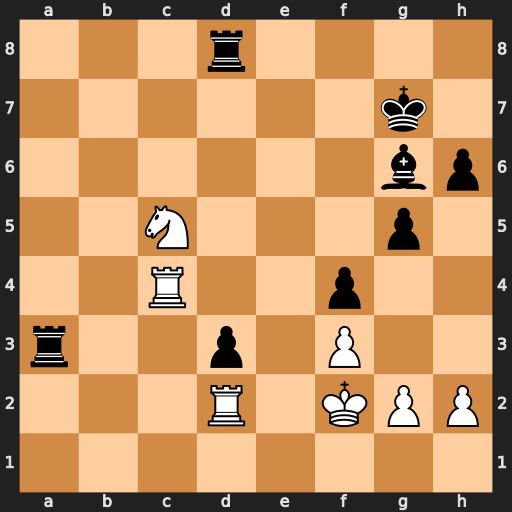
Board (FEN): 3r4/6k1/6bp/2N3p1/2R2p2/r2p1P2/3R1KPP/8
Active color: w
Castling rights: -
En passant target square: -
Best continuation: Ne6+ Kf6 Nxd8